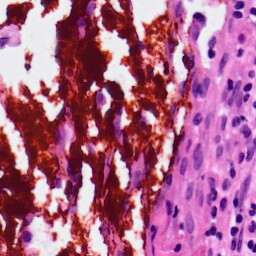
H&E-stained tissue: Lung